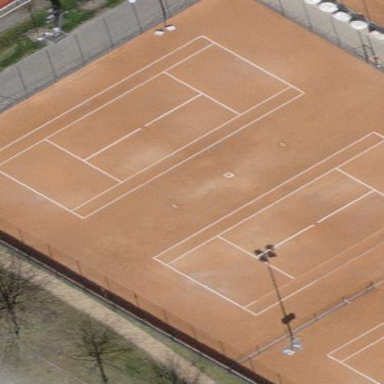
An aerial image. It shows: Tennis court on pitch.